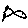
Label: fish